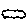
Label: cloud